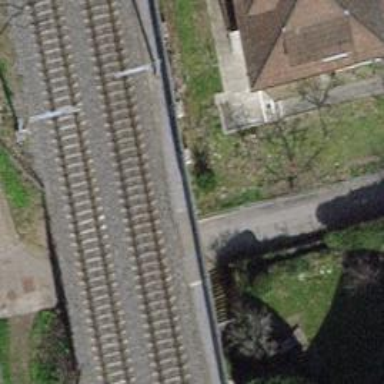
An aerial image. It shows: Footway passing through tunnel.